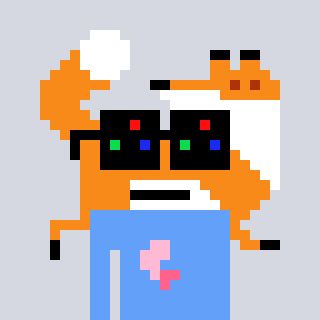
a pixel art character with square black sunglasses, a fox-shaped head and a blue-colored body on a cool background